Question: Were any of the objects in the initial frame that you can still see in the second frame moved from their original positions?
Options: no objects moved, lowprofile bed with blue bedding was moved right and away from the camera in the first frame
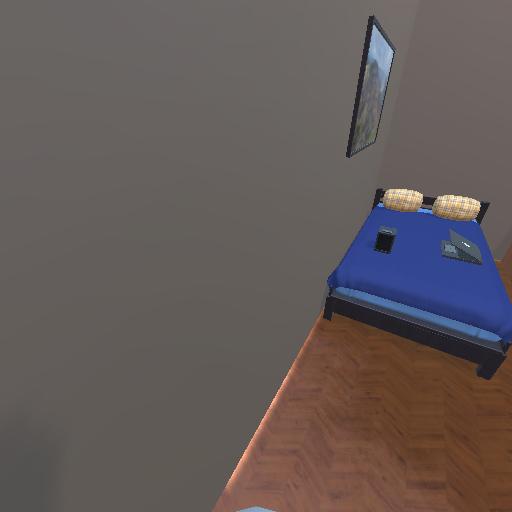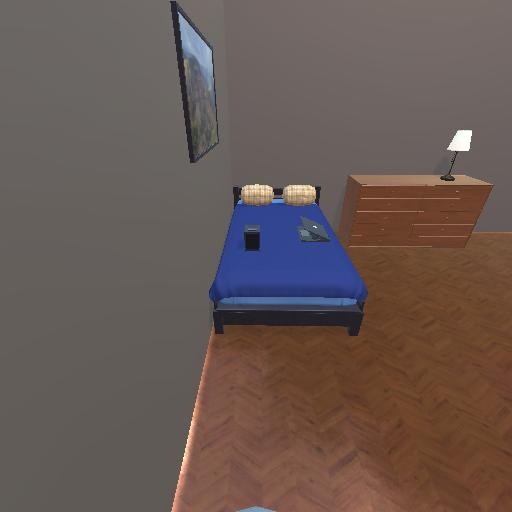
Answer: no objects moved